Interaction volume radius: 5 \u00c5
Interaction volume height: 10 \u00c5
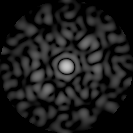
Disorder parameter: 0.8582